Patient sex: M
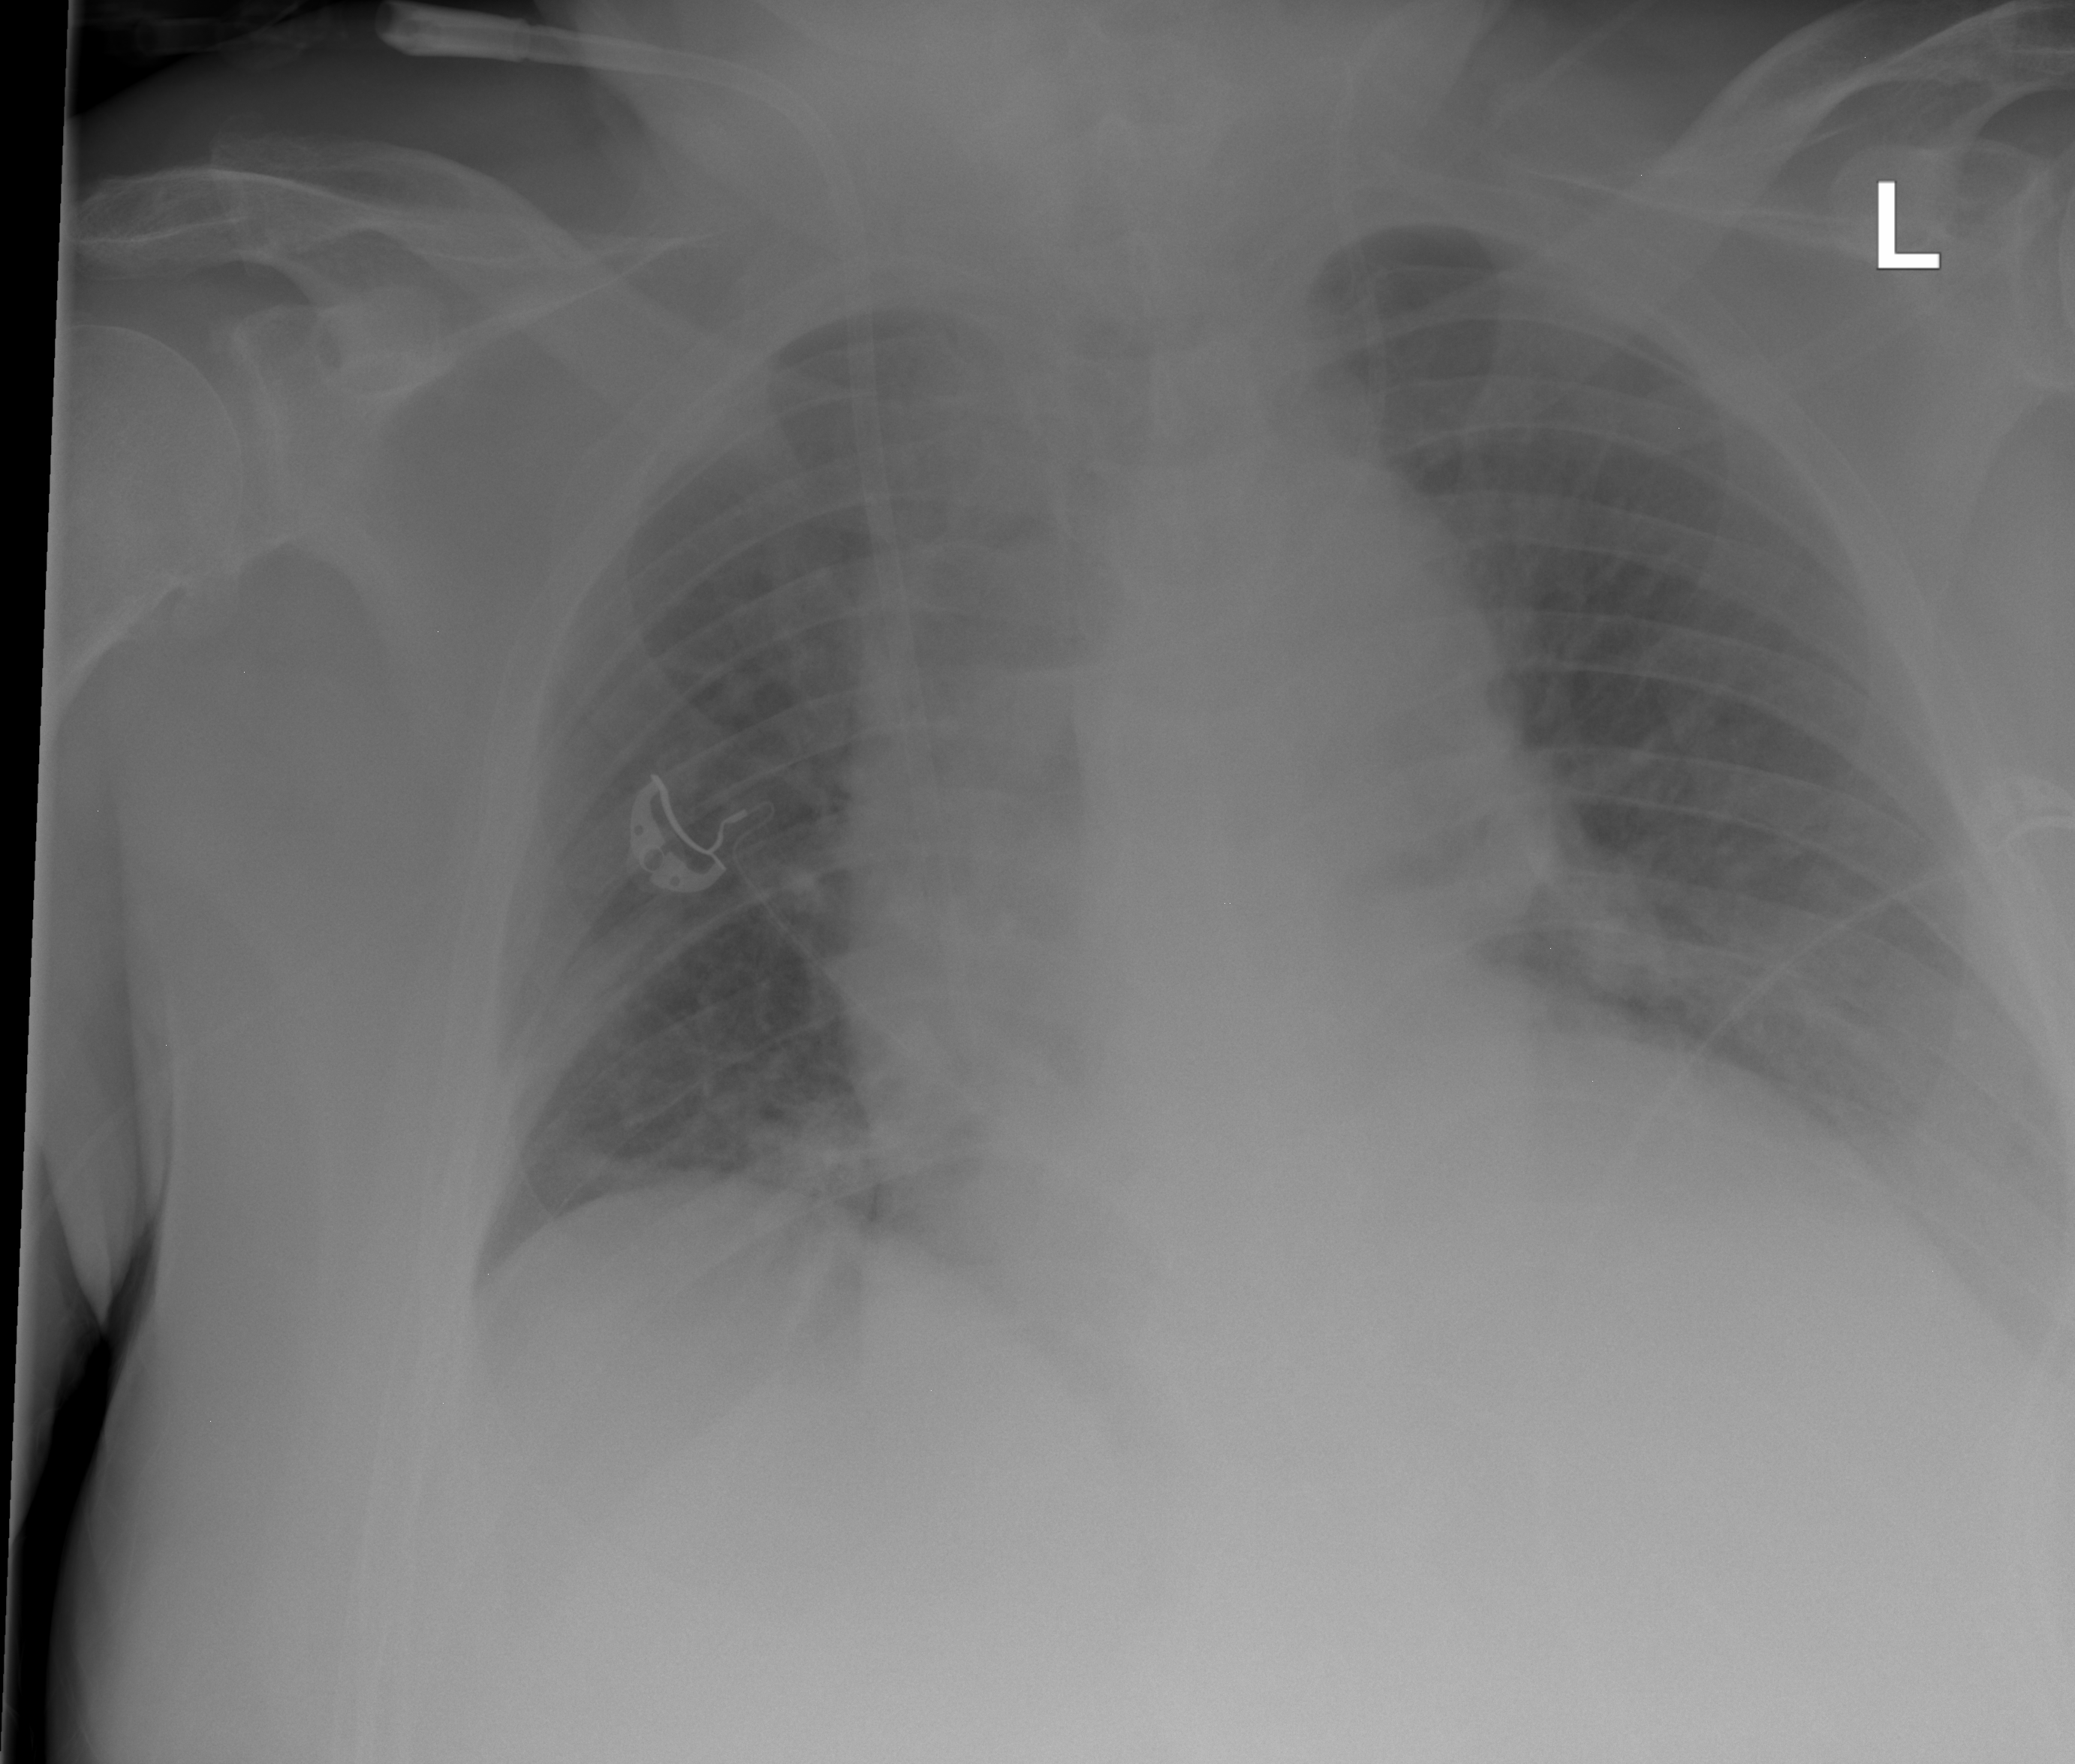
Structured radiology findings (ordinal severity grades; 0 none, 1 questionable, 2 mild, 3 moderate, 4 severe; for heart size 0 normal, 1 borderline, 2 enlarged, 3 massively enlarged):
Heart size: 1
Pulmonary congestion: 0
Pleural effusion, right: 0
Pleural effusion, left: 2
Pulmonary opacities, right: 2
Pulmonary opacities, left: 0
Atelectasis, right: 2
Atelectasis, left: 2